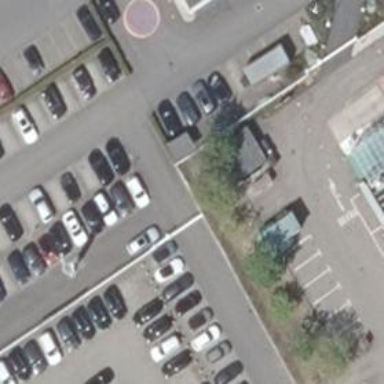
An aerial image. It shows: Vehicle inspection site.